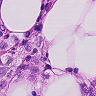
Metastatic tissue present: yes